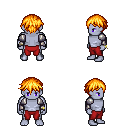
a pixel art fantasy rpg character, male body template, dark elf, purple skin, steel arm armor, red pants, light blonde short bangs hairstyle, bracelets, four views (front, back, left, right), 2x2 character sprite sheet, small pixel art, hard edges, no anti-aliasing